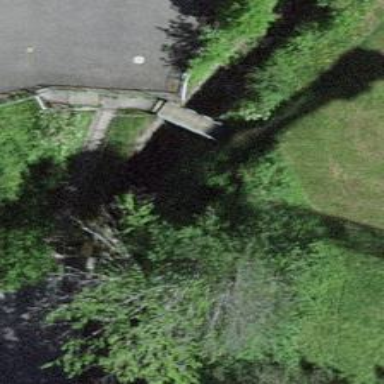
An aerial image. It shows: Footway bridge with cobblestone surface.